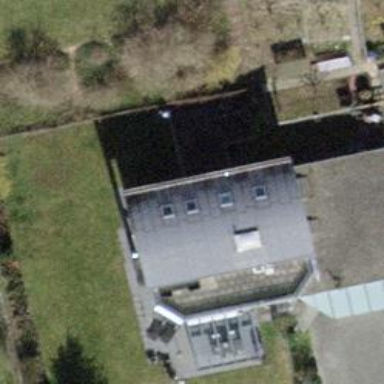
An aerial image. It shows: Detached building with skillion roof shape.